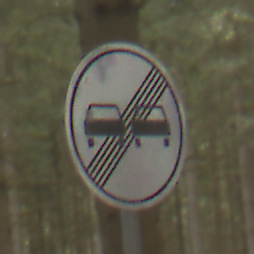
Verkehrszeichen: EndeUeberholverbot
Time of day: MorningAfternoon
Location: Outdoor (Nature)
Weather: Overcast
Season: Winter
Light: Natural